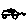
Label: car